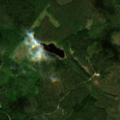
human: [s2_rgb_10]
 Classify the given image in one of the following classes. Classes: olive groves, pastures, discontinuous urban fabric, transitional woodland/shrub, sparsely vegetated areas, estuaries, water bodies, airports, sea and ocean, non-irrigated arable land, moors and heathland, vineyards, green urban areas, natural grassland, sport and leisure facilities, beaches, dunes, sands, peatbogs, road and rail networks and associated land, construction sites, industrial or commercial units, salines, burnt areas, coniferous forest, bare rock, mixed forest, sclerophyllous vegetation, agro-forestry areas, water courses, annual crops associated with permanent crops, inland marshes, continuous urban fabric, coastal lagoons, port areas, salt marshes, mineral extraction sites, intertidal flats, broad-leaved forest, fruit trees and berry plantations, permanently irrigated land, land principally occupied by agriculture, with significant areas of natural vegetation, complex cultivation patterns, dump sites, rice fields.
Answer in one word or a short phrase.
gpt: coniferous forest, transitional woodland/shrub